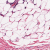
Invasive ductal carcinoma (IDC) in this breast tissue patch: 1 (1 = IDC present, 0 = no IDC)